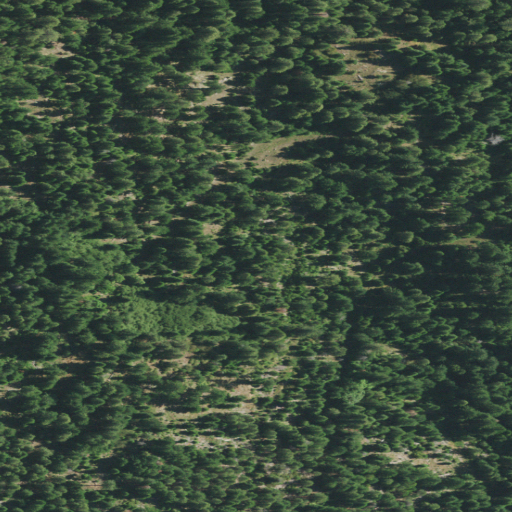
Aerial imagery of plain(s) in California named Quaken Asp Glade containing evergreen forest and open development